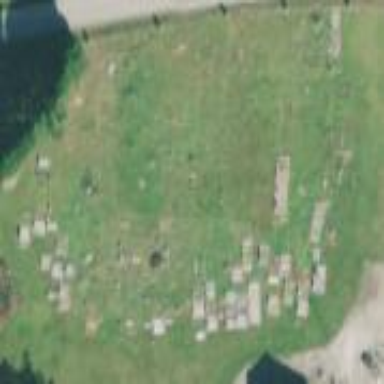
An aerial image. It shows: Grave yard.